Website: apple
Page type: billing-address
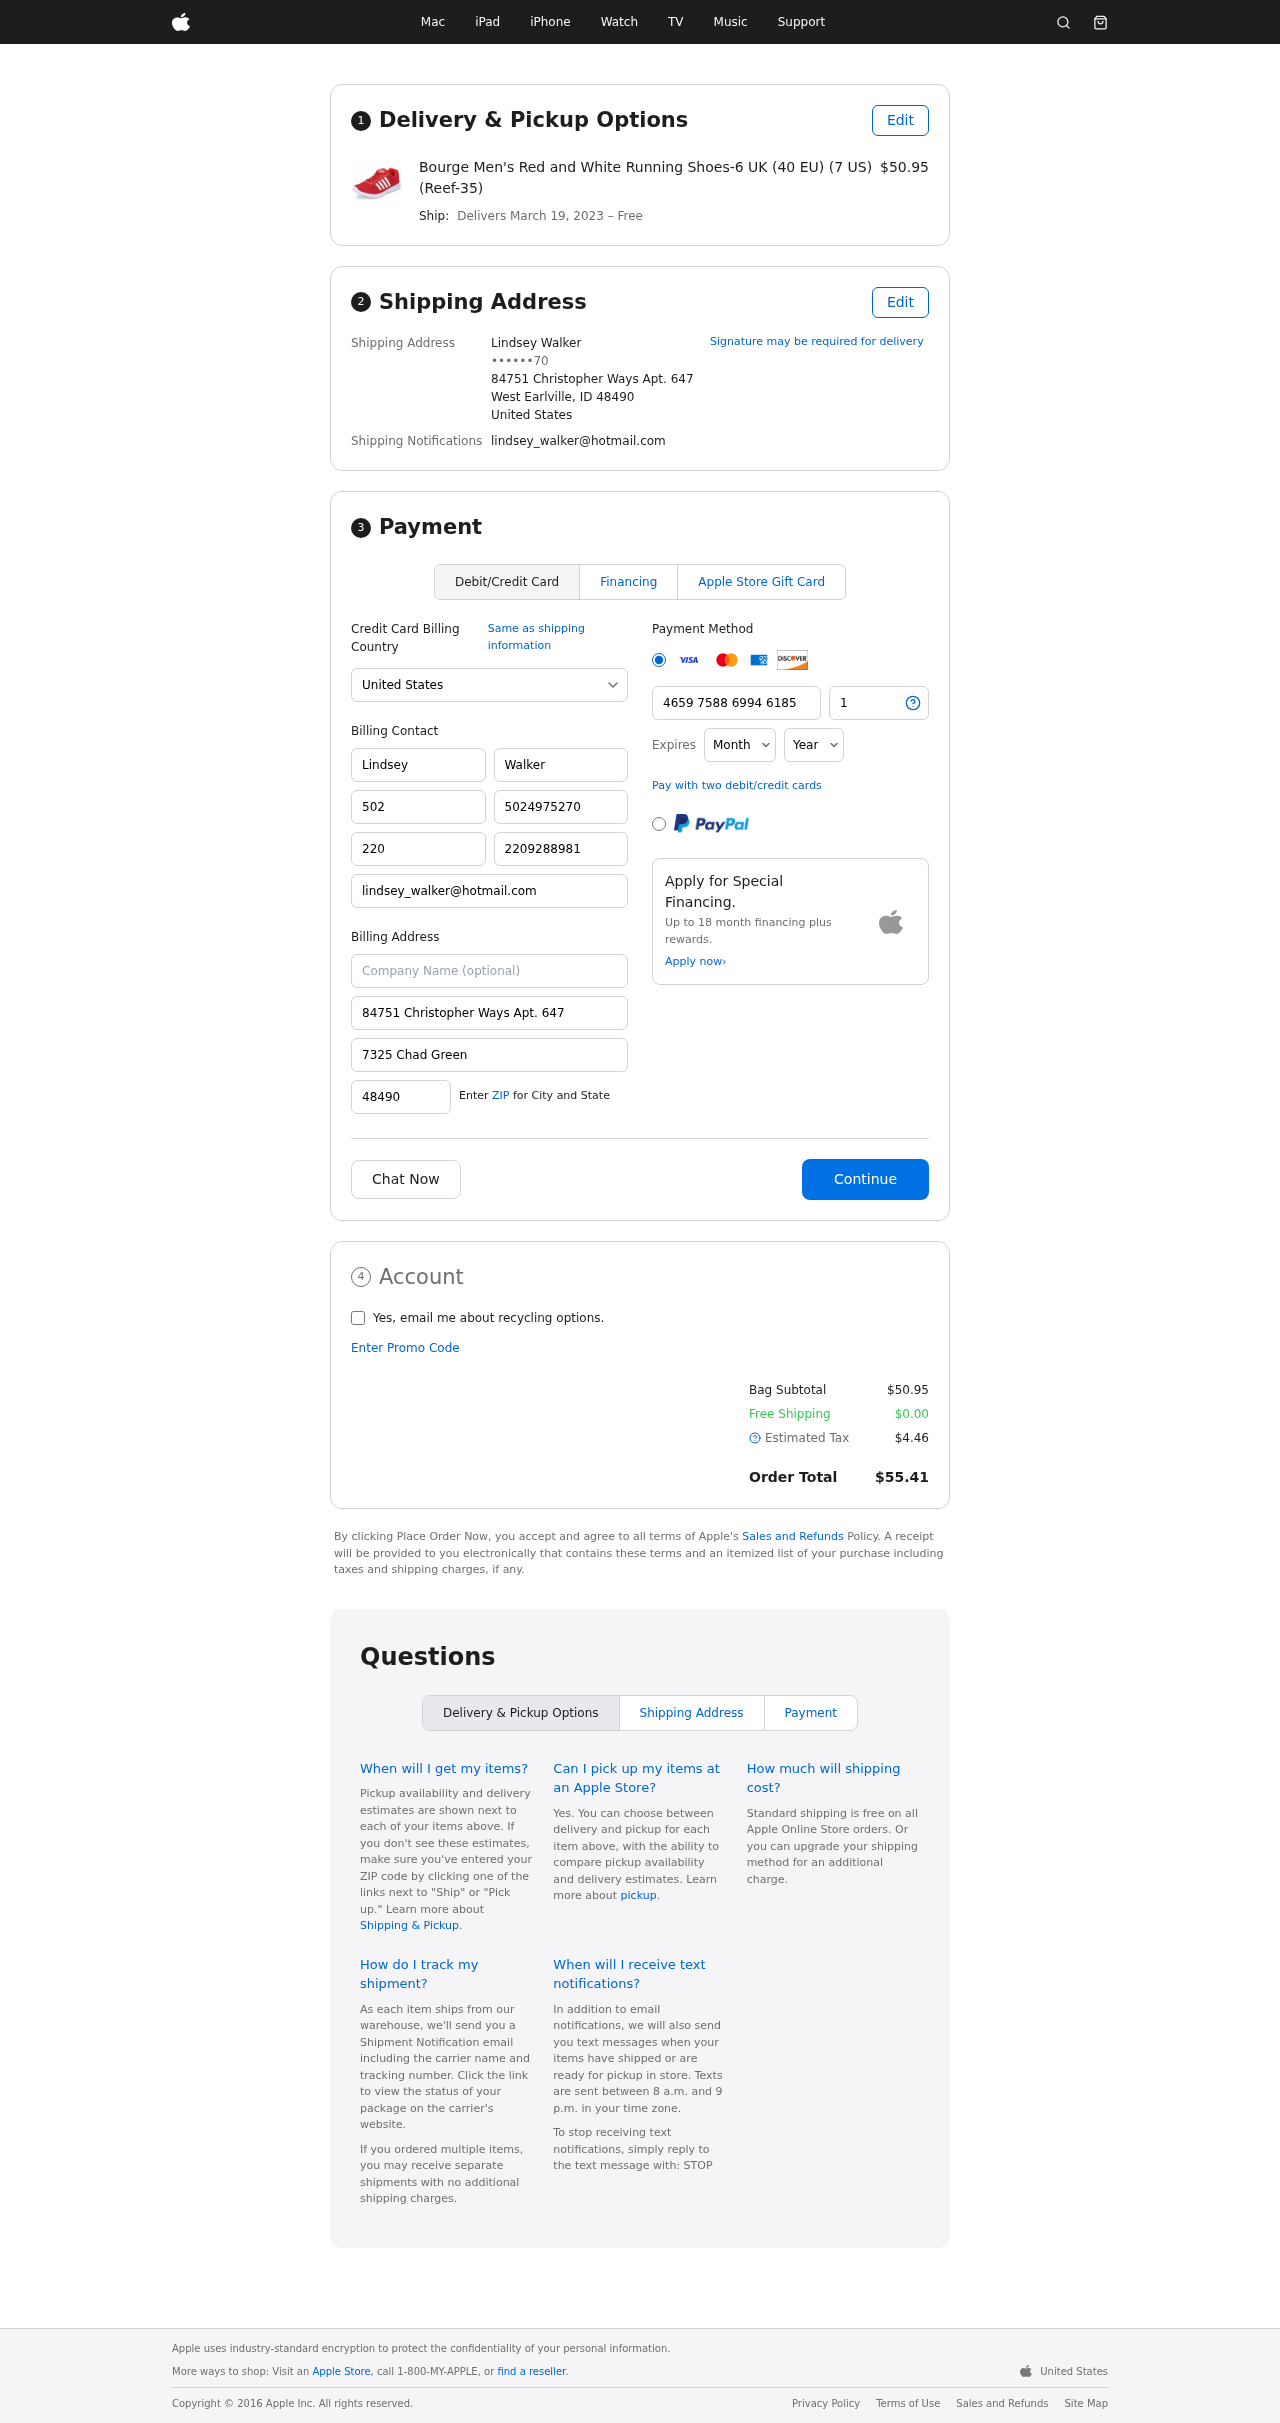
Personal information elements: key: PII_CARD_CVV
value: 183
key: PII_CARD_EXPIRY_MONTH
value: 10
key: PII_CARD_EXPIRY_YEAR
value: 29
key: PII_CARD_NUMBER
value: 4659 7588 6994 6185
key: PII_CITY_STATE_ZIP
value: West Earlville, ID 48490
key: PII_COUNTRY
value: United States
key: PII_EMAIL
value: lindsey_walker@hotmail.com
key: PII_FULLNAME
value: Lindsey Walker
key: PII_STREET
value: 84751 Christopher Ways Apt. 647
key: PII_PHONE_MASKED
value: ••••••70
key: PII_BILLING_FIRSTNAME
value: Lindsey
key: PII_BILLING_LASTNAME
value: Walker
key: PII_BILLING_PHONE_AREA
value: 502
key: PII_BILLING_PHONE
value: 5024975270
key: PII_BILLING_PHONE_ALT_AREA
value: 220
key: PII_BILLING_PHONE_ALT
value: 2209288981
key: PII_BILLING_EMAIL
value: lindsey_walker@hotmail.com
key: PII_BILLING_STREET
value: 84751 Christopher Ways Apt. 647
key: PII_BILLING_STREET2
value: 7325 Chad Green
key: PII_BILLING_POSTCODE
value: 48490
Product elements: key: PRODUCT1_NAME
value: Bourge Men's Red and White Running Shoes-6 UK (40 EU) (7 US) (Reef-35)
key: PRODUCT1_PRICE
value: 50.95
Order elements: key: ORDER_DELIVERY_DATE
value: March 19, 2023
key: ORDER_SUBTOTAL
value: $50.95
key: ORDER_SHIPPING_COST
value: $0.00
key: ORDER_TAX
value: $4.46
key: ORDER_TOTAL
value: $55.41